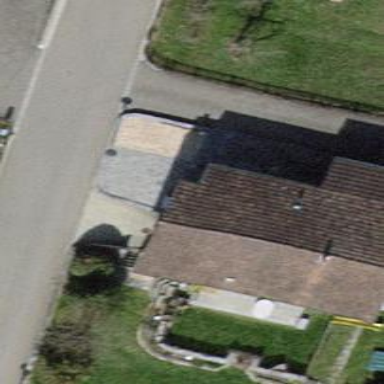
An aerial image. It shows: Detached building.